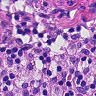
Metastatic tissue present: no